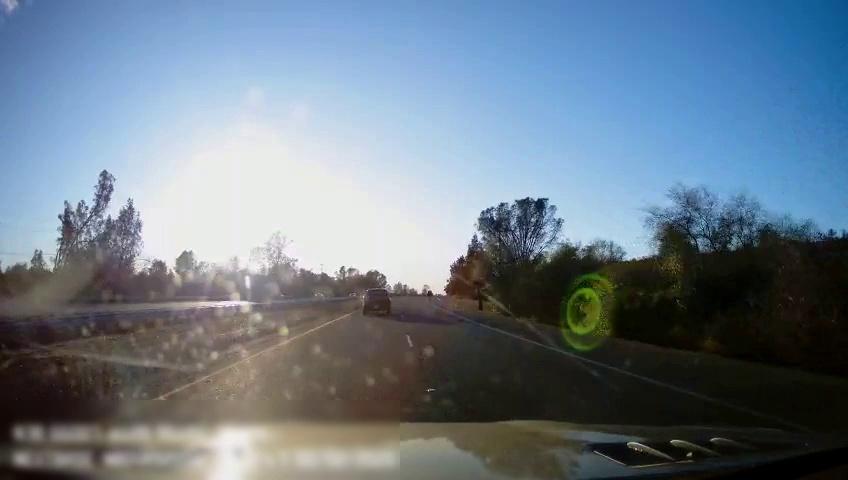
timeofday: Day
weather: Sunny
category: Drivable Space
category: Drivable Space
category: Vehicles | Truck
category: Lanes | Current Lane
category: Lanes | Current Lane
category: Lanes | Alternate Lane